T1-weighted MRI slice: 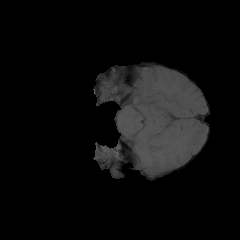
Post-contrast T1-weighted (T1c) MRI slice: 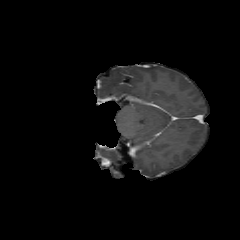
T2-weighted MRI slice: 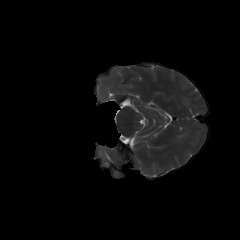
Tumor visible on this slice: no